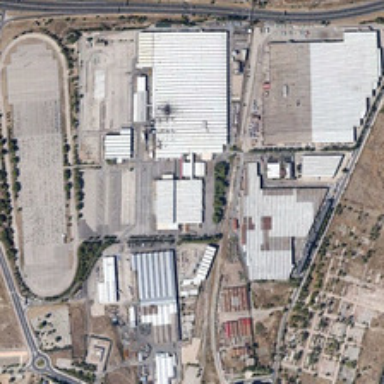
Many buildings are in an industrial area .